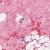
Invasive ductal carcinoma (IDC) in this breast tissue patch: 0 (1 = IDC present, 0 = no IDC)